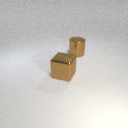
large brown metal cylinder behind large brown metal cube